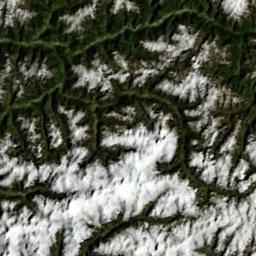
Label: snowberg